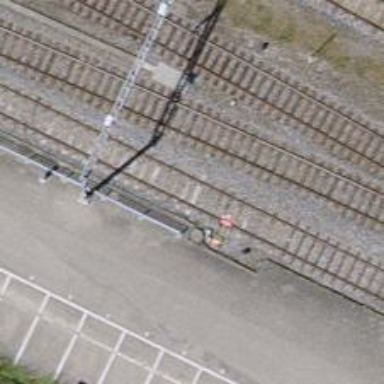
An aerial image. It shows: Railway spur service.